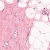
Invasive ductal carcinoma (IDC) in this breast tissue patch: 0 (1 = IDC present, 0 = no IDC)